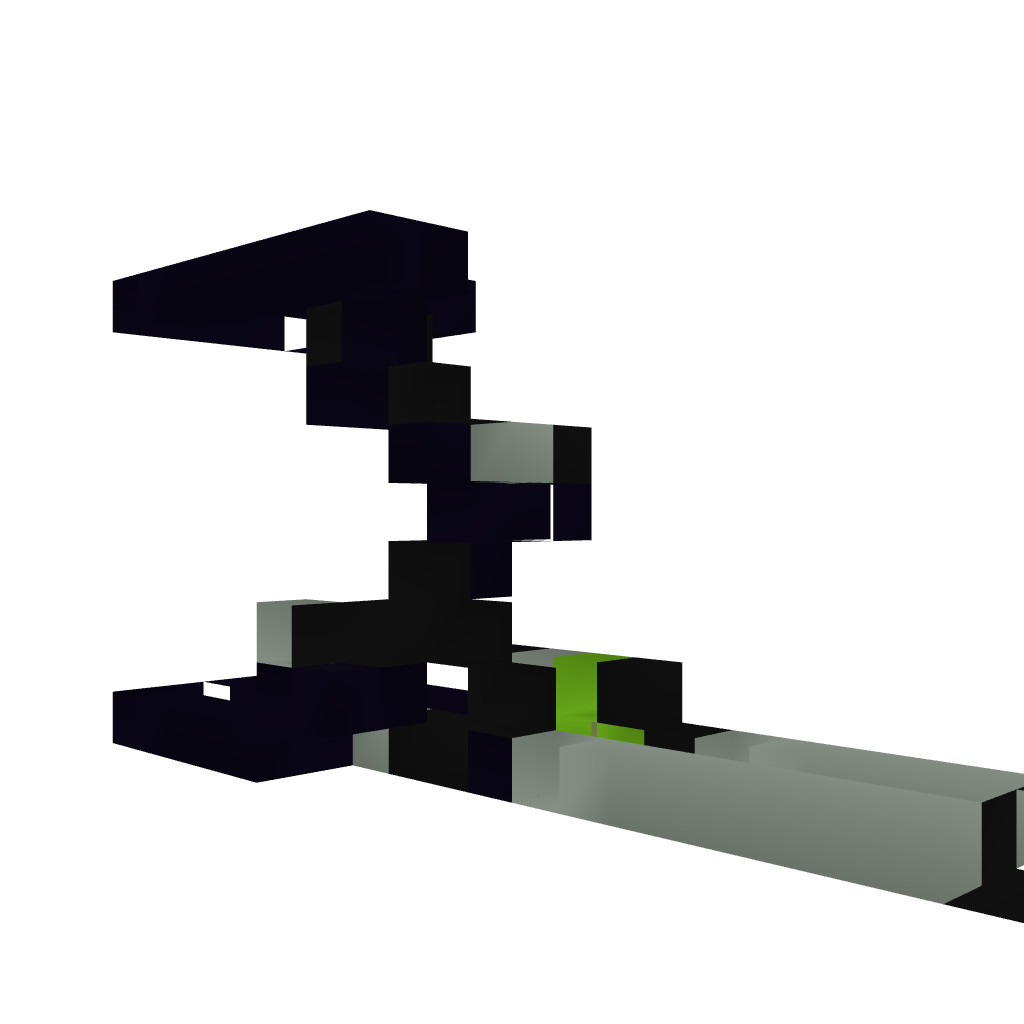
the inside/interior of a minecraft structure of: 300 block player cannon